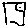
Label: square